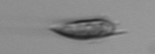
Label: Prorocentrum_triestinum